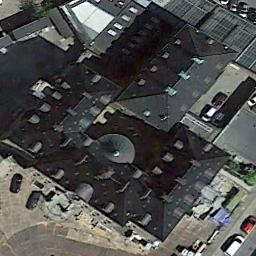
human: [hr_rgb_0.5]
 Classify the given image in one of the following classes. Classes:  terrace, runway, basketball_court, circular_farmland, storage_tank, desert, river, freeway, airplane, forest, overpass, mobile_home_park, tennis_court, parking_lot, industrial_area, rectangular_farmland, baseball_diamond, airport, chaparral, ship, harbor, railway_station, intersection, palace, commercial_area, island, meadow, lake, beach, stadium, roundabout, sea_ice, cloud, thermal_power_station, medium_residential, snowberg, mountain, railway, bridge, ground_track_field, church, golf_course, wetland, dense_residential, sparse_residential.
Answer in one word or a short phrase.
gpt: church